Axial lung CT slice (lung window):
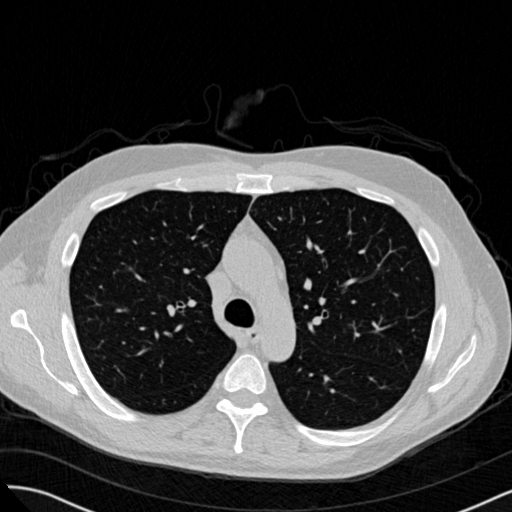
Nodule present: no